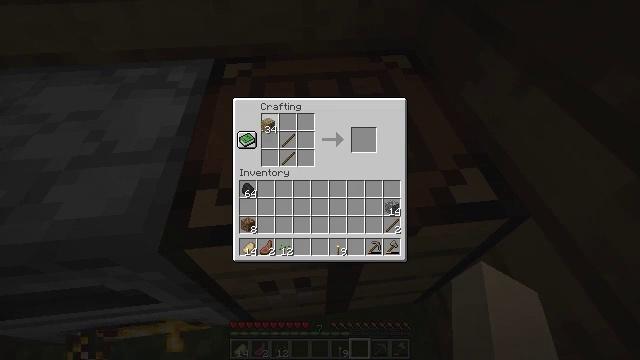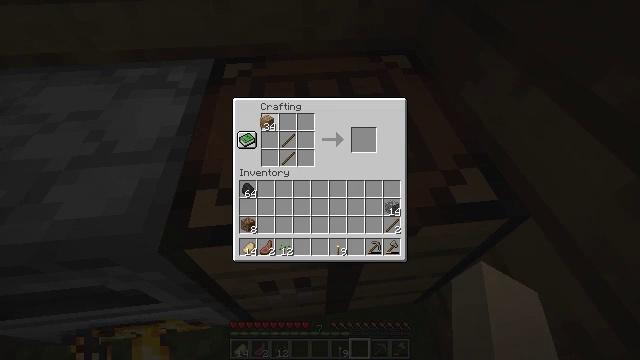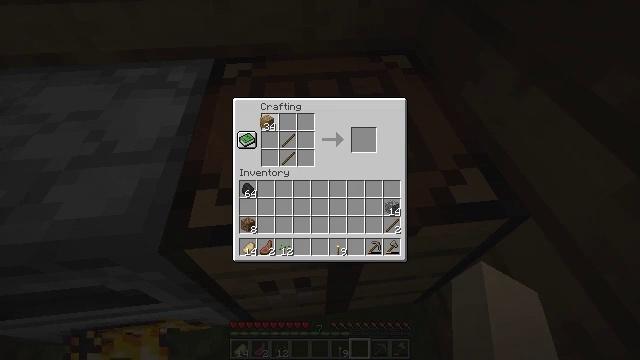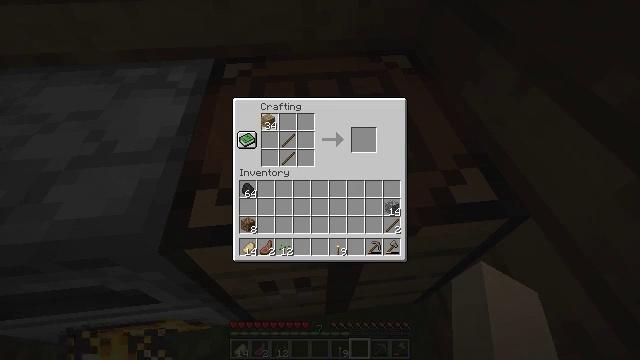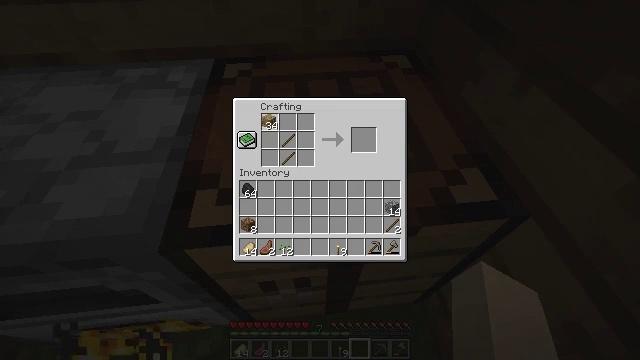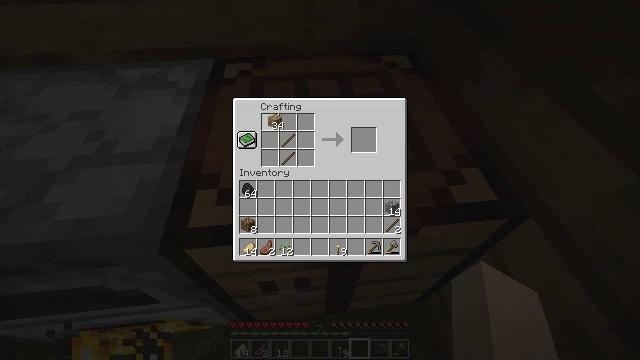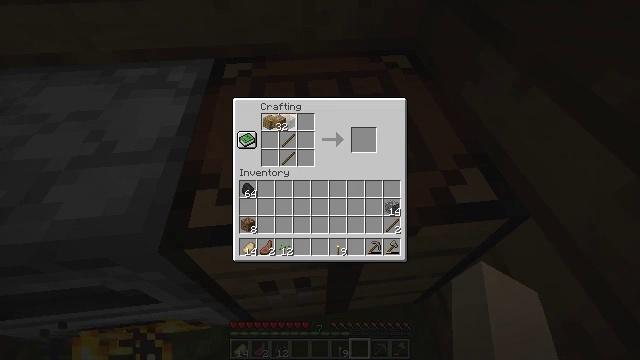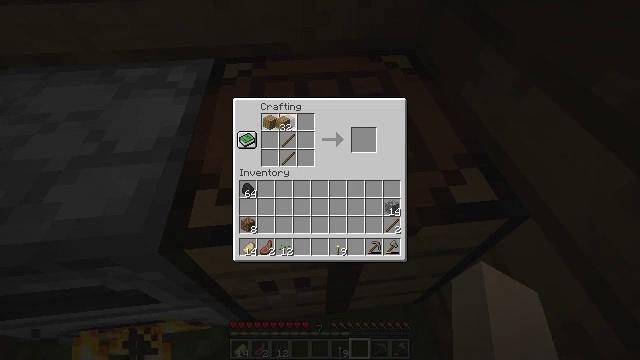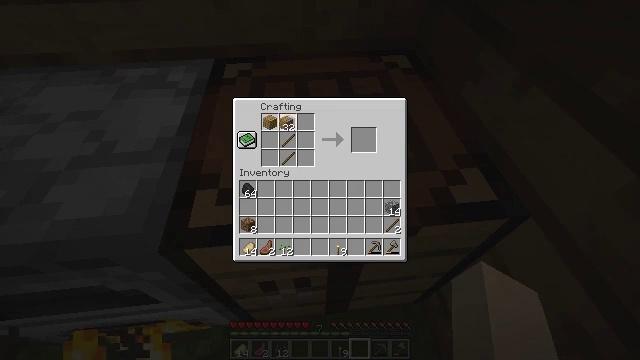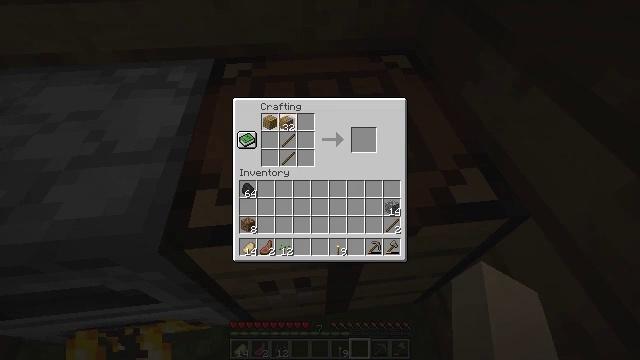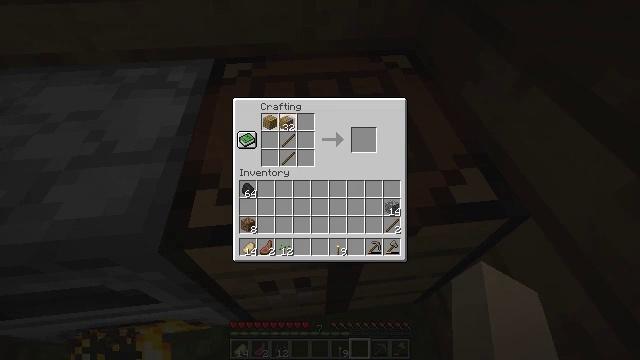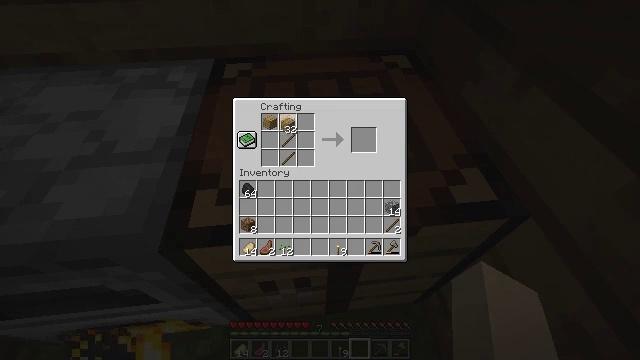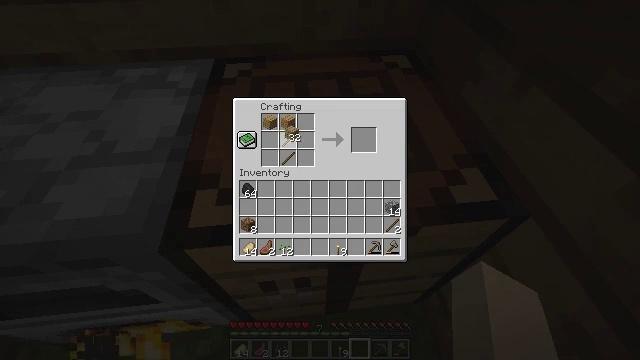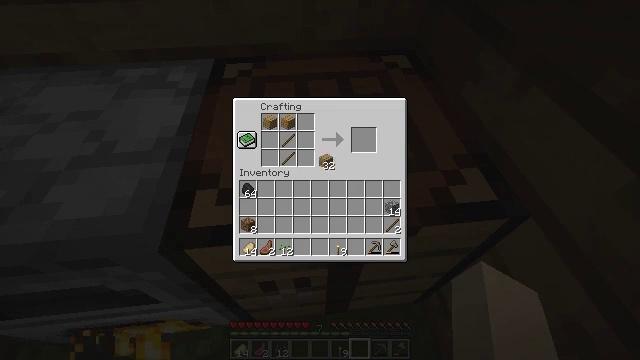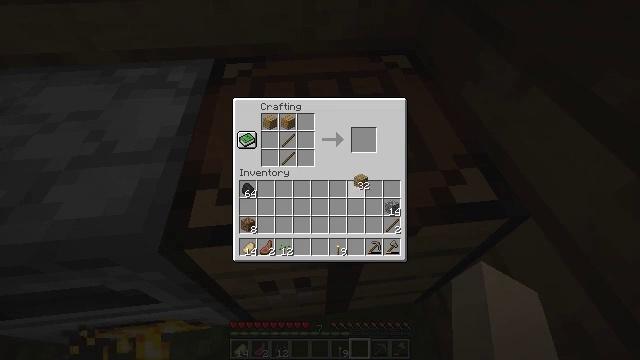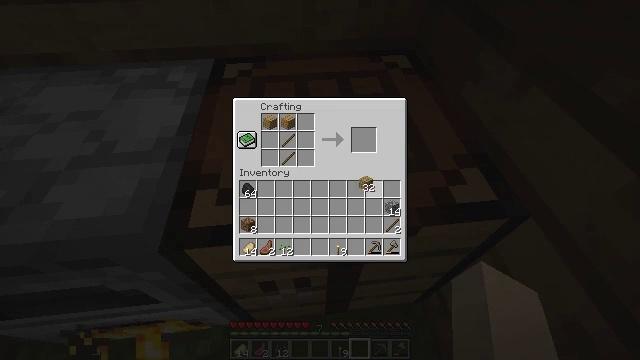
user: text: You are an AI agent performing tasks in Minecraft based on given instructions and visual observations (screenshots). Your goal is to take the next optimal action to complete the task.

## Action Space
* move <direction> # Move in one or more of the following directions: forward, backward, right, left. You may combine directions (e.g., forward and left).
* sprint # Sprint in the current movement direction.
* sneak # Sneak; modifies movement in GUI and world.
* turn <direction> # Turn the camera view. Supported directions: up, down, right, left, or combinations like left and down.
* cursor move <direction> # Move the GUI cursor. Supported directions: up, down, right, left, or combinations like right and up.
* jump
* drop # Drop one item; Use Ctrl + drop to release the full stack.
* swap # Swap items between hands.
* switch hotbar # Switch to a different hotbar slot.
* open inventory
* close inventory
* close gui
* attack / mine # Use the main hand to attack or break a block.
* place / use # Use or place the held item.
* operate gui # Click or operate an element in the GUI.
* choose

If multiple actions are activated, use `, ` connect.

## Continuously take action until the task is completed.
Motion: motion action
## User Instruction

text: Use sticks and planks to craft a wooden hoe.
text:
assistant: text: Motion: no_op
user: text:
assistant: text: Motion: choose
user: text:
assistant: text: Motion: choose
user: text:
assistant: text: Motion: choose
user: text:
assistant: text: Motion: choose
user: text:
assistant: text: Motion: choose
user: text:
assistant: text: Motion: choose
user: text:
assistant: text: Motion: choose
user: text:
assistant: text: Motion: choose
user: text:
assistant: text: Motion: choose
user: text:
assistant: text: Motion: no_op
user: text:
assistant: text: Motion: cursor move down
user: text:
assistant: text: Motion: cursor move right and down
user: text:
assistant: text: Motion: cursor move right and down
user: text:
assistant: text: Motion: no_op
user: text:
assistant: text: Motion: no_op
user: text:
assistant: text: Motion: no_op
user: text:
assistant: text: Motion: no_op
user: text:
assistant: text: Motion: cursor move right
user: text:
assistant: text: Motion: no_op
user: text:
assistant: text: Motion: no_op
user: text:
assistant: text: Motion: no_op
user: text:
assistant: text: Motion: no_op
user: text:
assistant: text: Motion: operate gui
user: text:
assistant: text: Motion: operate gui
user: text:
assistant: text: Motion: no_op
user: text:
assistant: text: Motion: no_op
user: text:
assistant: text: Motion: no_op
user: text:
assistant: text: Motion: sneak, cursor move left and up
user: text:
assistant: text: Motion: sneak, cursor move left and up